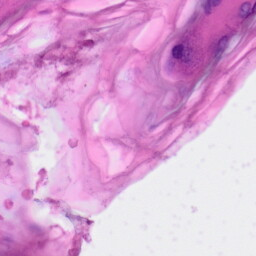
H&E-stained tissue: Skin